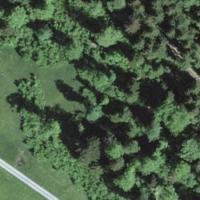
EUNIS habitat code: 44
Species observed at this site:
Clinopodium vulgare